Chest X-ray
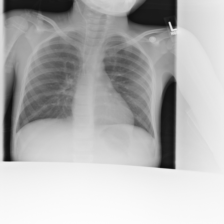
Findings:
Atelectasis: negative
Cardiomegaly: negative
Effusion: negative
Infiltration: negative
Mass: negative
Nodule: negative
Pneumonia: negative
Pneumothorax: negative
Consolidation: negative
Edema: negative
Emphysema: negative
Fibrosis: negative
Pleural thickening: negative
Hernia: negative